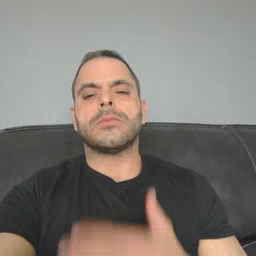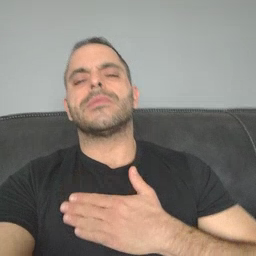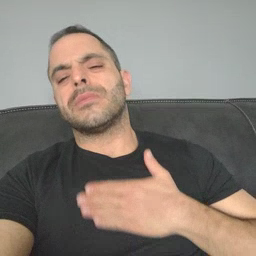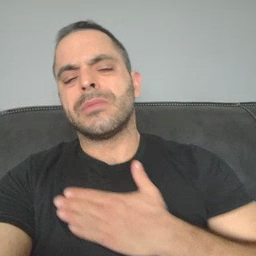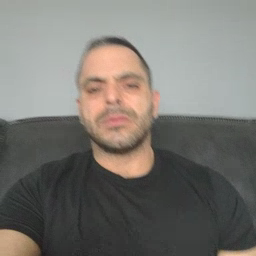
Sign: please